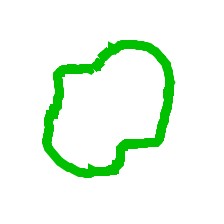
Shape: circle